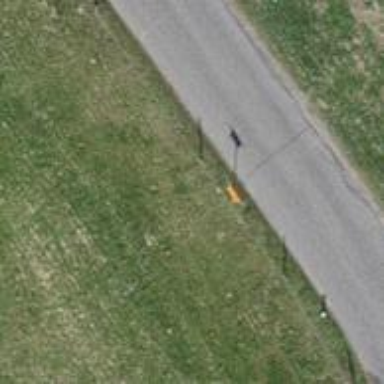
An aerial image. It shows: Pole with roof cover.